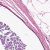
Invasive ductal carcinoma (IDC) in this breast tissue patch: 0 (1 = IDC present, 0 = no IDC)